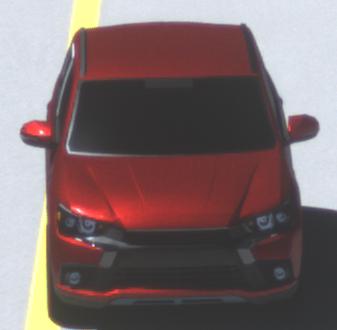
Make: Mitsubishi
Model: Outlander 2.0 Plug-In Hybrid
Detailed model: Outlander (III) Plug-In Hybrid
Model produced from: 2015/10
Model produced until: 2018/08
Doors: 5
Color: red
Road condition: dry road
Daytime: midday
Contrast: high contrast